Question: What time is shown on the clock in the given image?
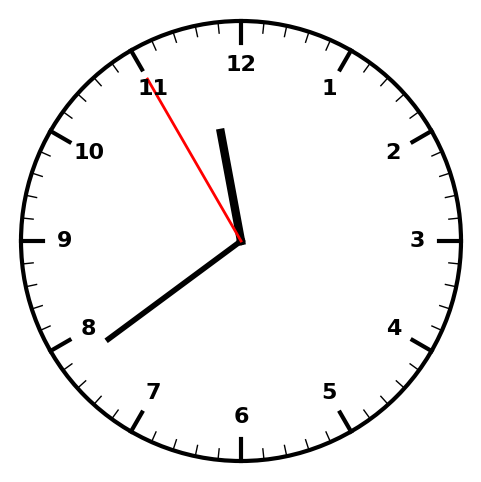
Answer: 11:38:55